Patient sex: F
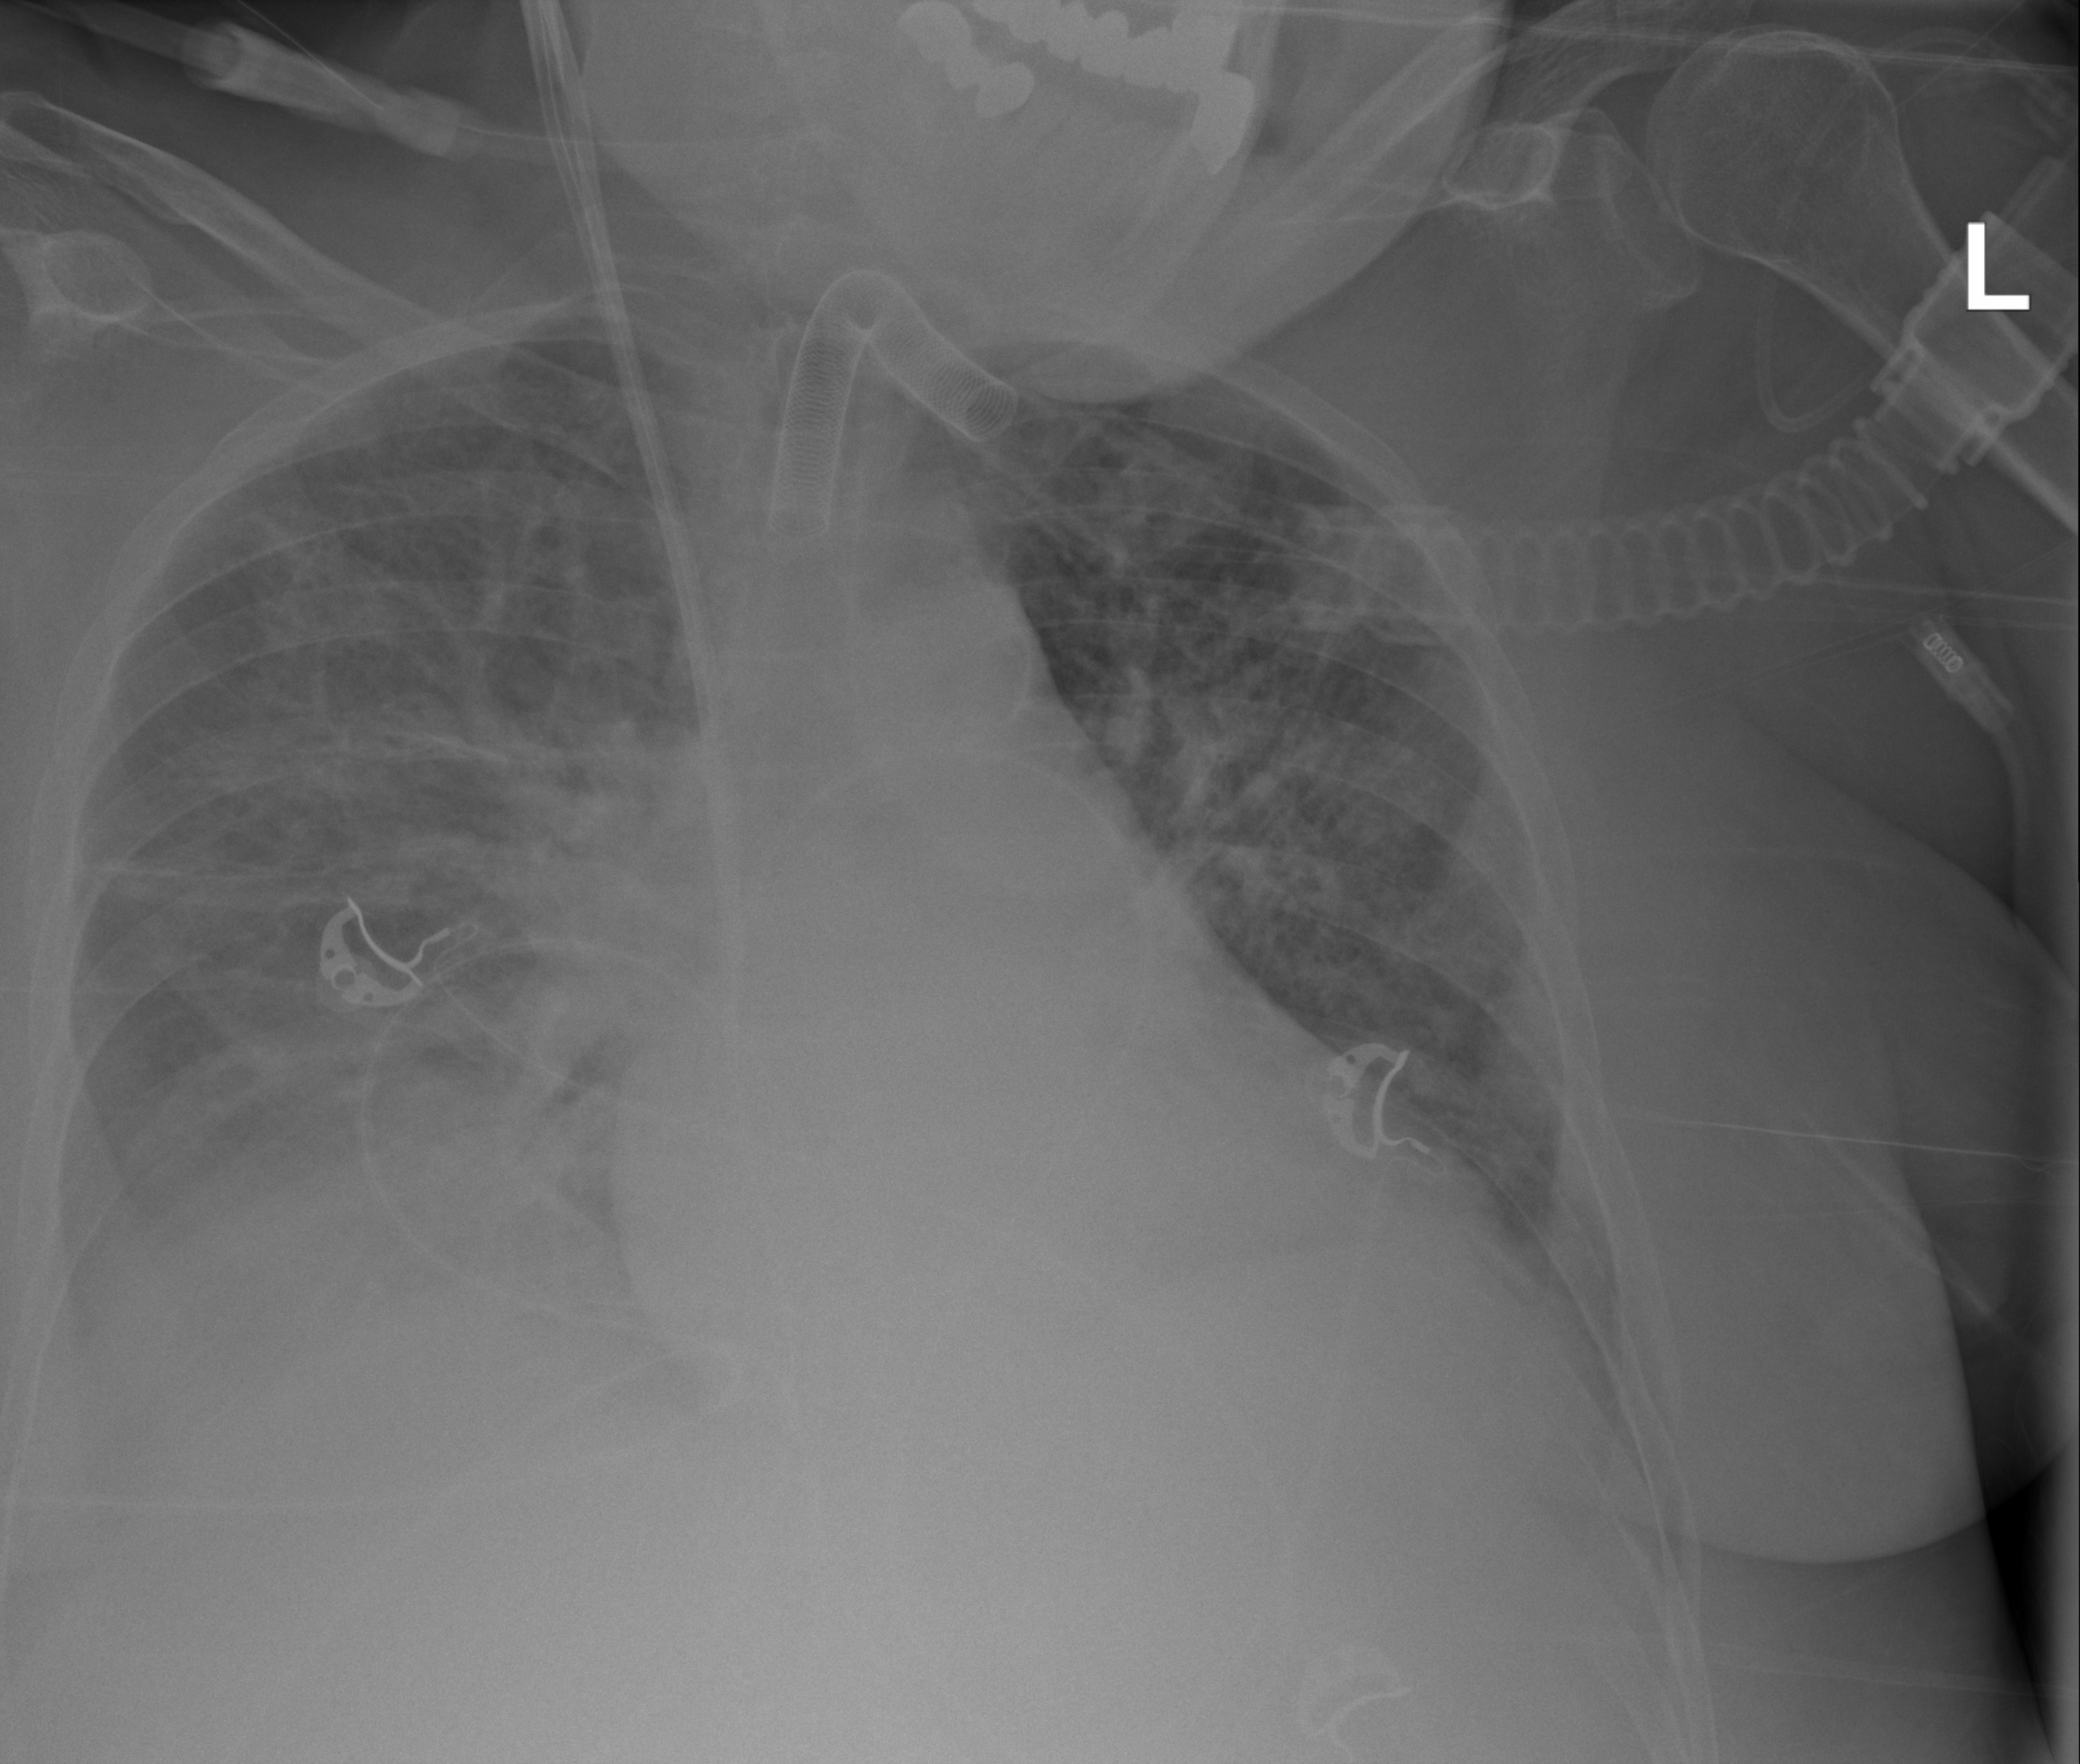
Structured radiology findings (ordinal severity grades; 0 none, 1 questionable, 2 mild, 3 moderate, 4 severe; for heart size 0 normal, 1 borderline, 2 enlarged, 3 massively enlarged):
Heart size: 1
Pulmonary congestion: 3
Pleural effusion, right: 2
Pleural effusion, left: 1
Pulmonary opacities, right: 3
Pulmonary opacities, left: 3
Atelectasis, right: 3
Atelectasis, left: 2